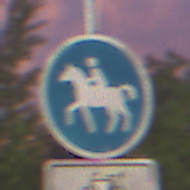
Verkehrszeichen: Reitweg
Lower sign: EinspurigeFahrzeugeFrei6
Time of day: SunriseSunset
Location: Outdoor (Urban)
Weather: PartlyCloudy
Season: NotSpecified
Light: Artificial